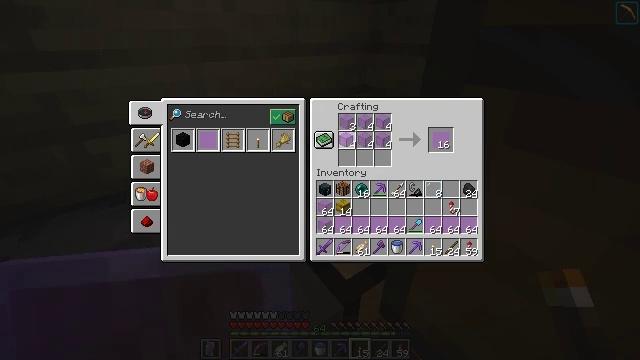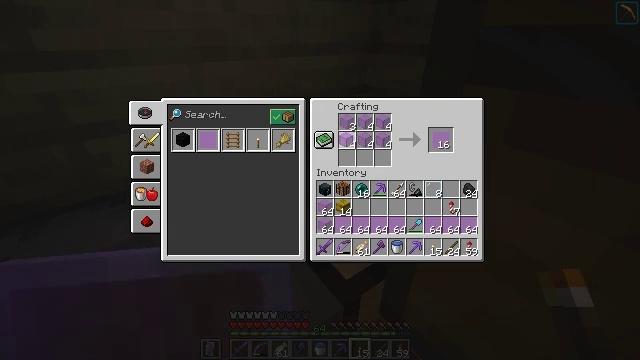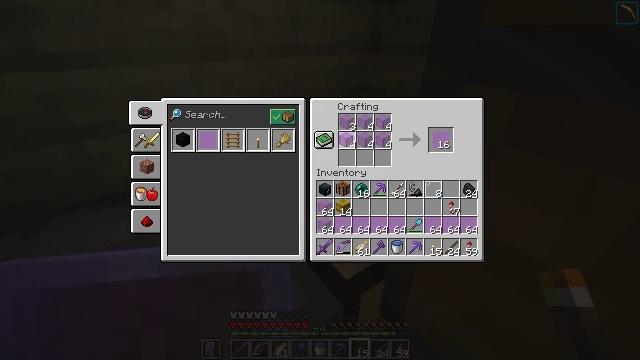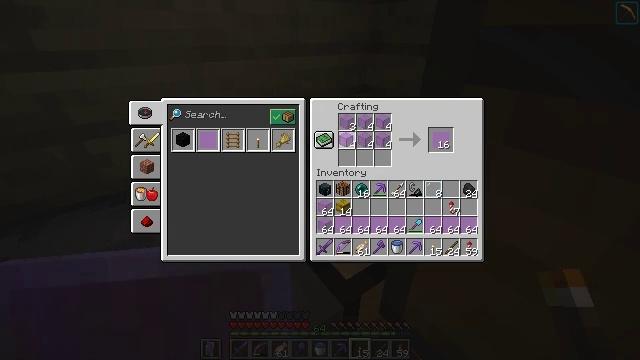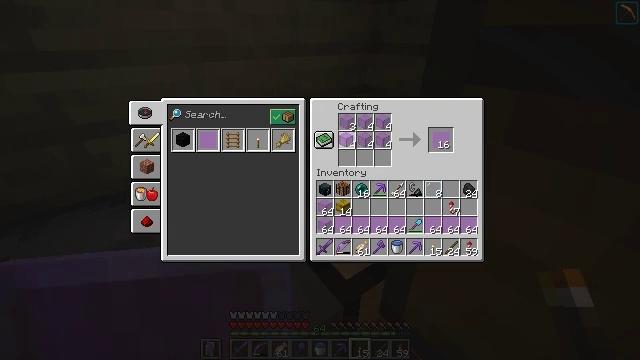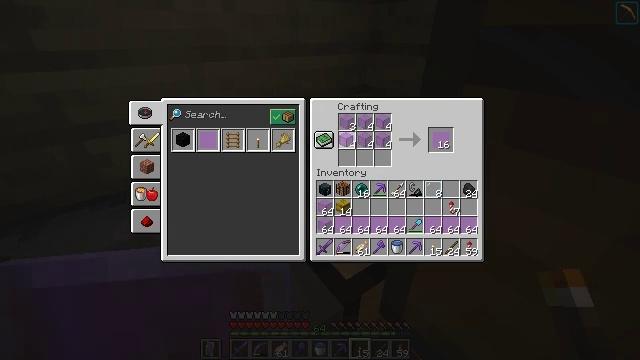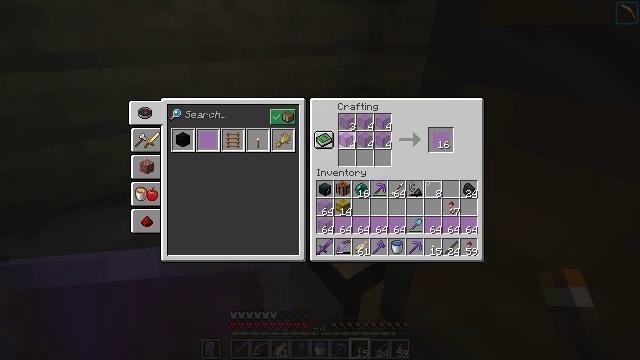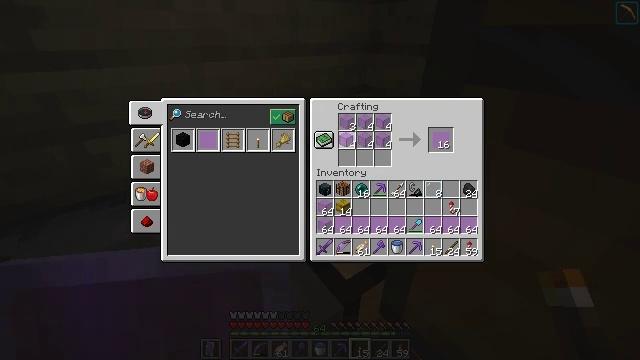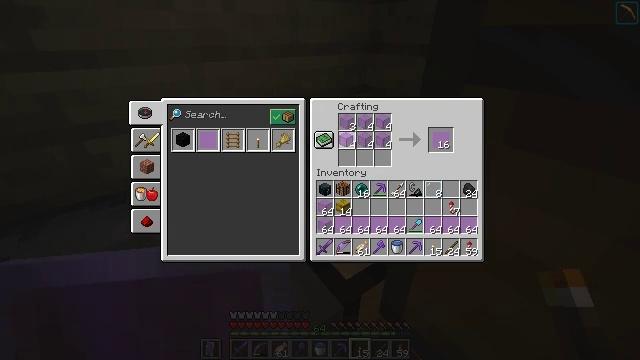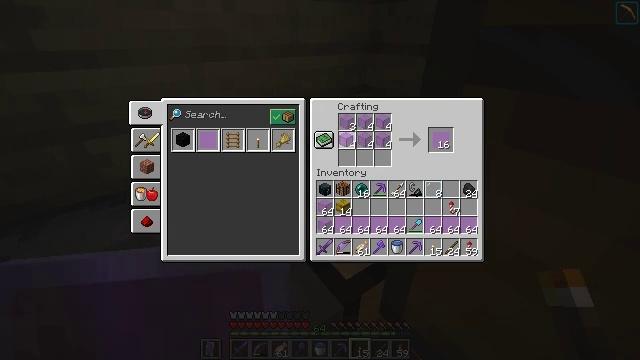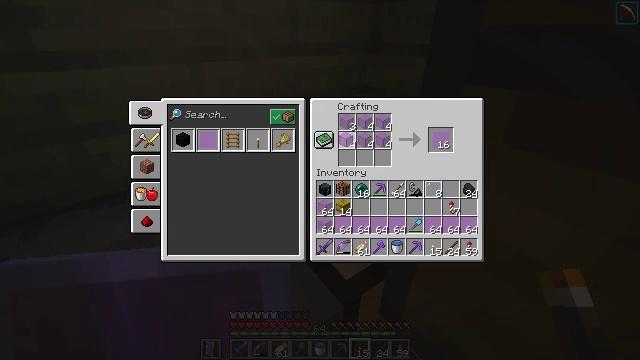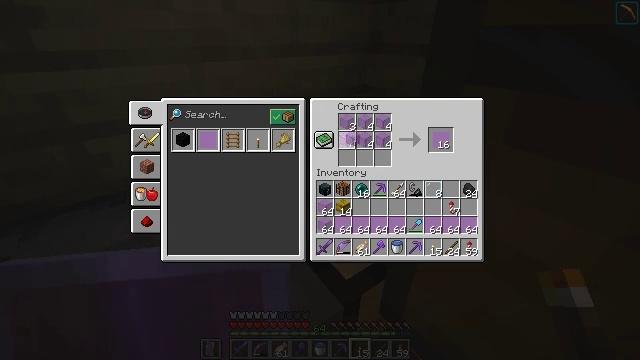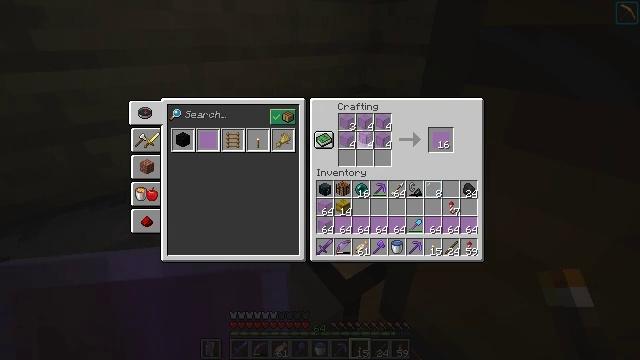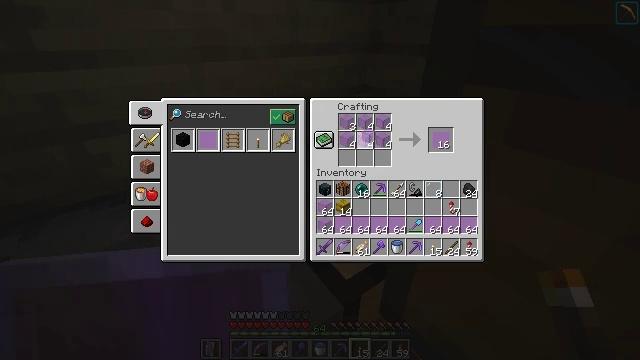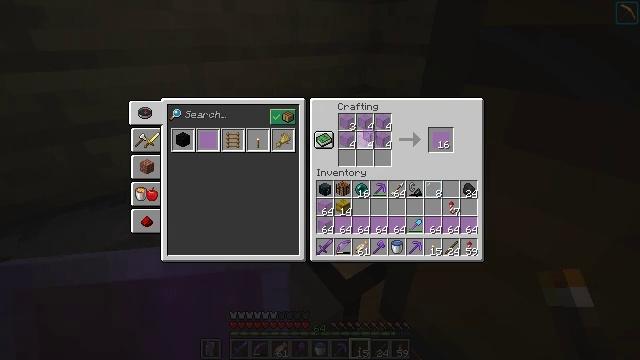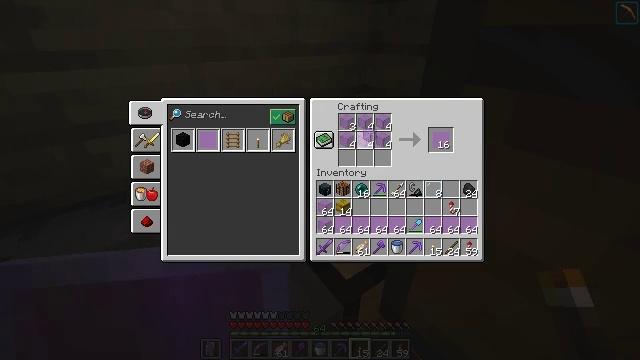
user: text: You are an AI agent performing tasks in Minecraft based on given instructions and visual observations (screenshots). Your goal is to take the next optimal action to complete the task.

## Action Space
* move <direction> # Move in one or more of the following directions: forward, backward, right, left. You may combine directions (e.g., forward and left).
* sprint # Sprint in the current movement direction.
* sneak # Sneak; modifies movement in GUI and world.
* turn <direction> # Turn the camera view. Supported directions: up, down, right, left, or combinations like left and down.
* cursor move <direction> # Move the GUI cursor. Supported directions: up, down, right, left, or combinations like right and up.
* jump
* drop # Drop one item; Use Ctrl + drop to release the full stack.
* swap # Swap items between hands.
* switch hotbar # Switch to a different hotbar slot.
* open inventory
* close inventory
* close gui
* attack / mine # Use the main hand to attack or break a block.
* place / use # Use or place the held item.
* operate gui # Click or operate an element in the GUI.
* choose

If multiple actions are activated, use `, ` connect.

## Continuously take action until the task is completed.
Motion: motion action
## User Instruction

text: Create magenta stained glass pane using glass blocks and magenta dye at the crafting table.
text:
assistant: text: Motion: no_op
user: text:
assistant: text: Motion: no_op
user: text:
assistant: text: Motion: no_op
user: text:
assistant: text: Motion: no_op
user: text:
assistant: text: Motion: no_op
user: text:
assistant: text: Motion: no_op
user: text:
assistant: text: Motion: no_op
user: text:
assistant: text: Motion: no_op
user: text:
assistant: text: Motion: no_op
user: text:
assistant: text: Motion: no_op
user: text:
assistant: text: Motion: cursor move right
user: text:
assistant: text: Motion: cursor move right
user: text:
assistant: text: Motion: no_op
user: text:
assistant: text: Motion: no_op
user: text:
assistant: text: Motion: no_op
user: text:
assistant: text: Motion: no_op
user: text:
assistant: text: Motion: cursor move left
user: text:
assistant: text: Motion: no_op
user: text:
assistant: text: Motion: no_op
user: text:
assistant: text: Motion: no_op
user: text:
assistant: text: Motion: no_op
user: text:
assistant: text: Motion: no_op
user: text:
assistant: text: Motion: no_op
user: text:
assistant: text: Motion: operate gui
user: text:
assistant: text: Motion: operate gui
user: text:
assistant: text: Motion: operate gui
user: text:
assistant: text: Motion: no_op
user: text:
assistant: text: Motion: no_op
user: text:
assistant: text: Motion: no_op
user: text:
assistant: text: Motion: no_op